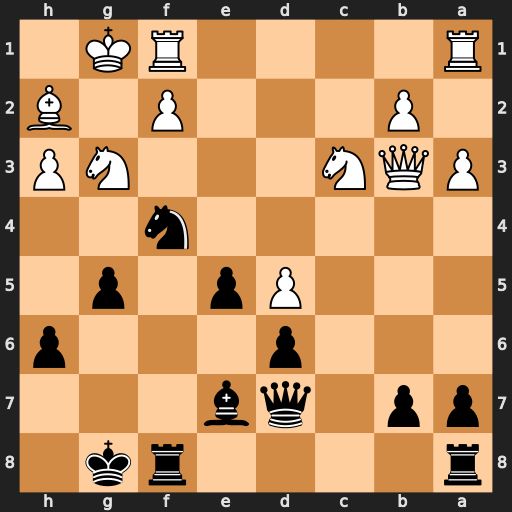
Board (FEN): r4rk1/pp1qb3/3p3p/3Pp1p1/5n2/PQN3NP/1P3P1B/R4RK1
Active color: b
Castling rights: -
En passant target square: -
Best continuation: Qxh3 f3 Qg2#